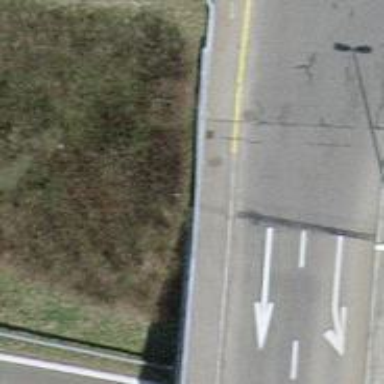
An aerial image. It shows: Asphalt cycleway.